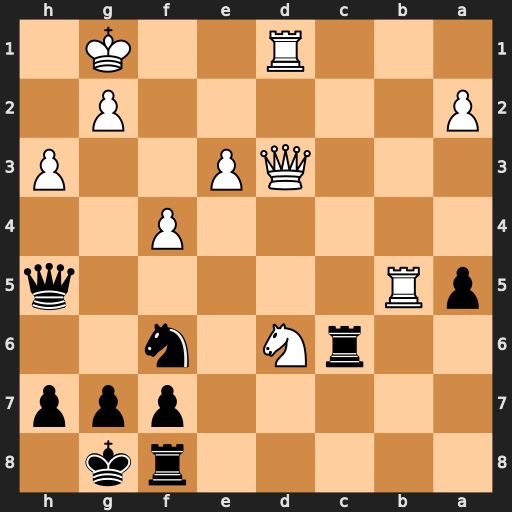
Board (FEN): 5rk1/5ppp/2rN1n2/pR5q/5P2/3QP2P/P5P1/3R2K1
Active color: b
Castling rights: -
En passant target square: -
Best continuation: Rxd6 Rxh5 Rxd3 Rxd3 Nxh5